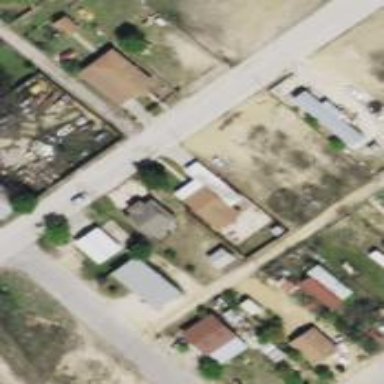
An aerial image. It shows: Alley classified as service road.